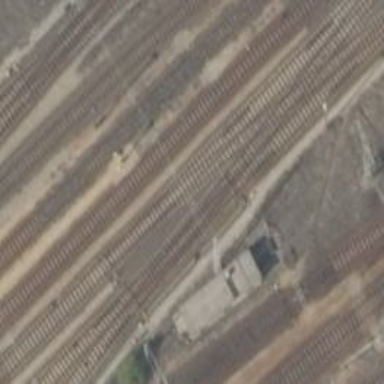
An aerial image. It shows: Railway switch.